Question: I'm using the term "vectorize" because that is what has been used to describe the process I'm writing about. I don't know what it's actually called, but what I'm trying to do is take the elements of an image and separate them into different images.
Here is an example picture I'm trying to "vectorize":

What I would like to do is (using OpenCV) separate the corncob from the green stock it's attached to, and separate each corncob chunk into its own images.
What I have tried is the following:
'''
def kmeansSegmentation(path_to_images, image_name, path_to_save_segments):
img = cv2.imread(path_to_images+image_name)
img_blur = cv2.GaussianBlur(img, (3,3), 0)
img_gray = cv2.cvtColor(img_blur, cv2.COLOR_BGR2GRAY)
img_reshaped = img_gray.reshape((-1, 3))
img_reshaped = np.float32(img_reshaped)
criteria = (cv2.TERM_CRITERIA_EPS + cv2.TERM_CRITERIA_MAX_ITER, 10, 1.0)
K = 5
attempts = 10
ret,label,center=cv2.kmeans(img_reshaped,K,None,criteria,attempts,cv2.KMEANS_PP_CENTERS)
center = np.uint8(center)
res = center[label.flatten()]
v = np.median(res)
sigma=0.33
lower = int(max(0, (1.0 - sigma) * v))
upper = int(min(255, (1.0 + sigma) * v))
edges = cv2.Canny(img_gray, lower, upper)
contours, hierarchy = cv2.findContours(edges.copy(), cv2.RETR_EXTERNAL, cv2.CHAIN_APPROX_NONE)
sorted_contours= sorted(contours, key=cv2.contourArea, reverse= True)
mask = np.zeros(img.shape[:2], dtype=img.dtype)
array_of_contour_areas = [cv2.contourArea(contour) for contour in contours]
contour_avg = sum(array_of_contour_areas)/len(array_of_contour_areas)
contour_var = sum(pow(x-contour_avg,2) for x in array_of_contour_areas) / len(array_of_contour_areas)
contour_std = math.sqrt(contour_var)
print("Saving segments", len(sorted_contours))
for (i,c) in tqdm(enumerate(sorted_contours)):
if (cv2.contourArea(c) > contour_avg-contour_std*2):
x,y,w,h= cv2.boundingRect(c)
cropped_contour= img[y:y+h, x:x+w]
cv2.drawContours(mask, [c], 0, (255), -1)
#tmp_image_name= image_name + "-kmeans-" + str(K) + str(random.random()) + ".jpg"
#cv2.imwrite(path_to_save_segments+tmp_image_name, cropped_contour)
result = cv2.bitwise_and(img, img, mask=mask)
"""
scale_percent = 30 # percent of original size
width = int(edges.shape[1] * scale_percent / 100)
height = int(edges.shape[0] * scale_percent / 100)
dim = (width, height)
resized = cv2.resize(result, dim, interpolation = cv2.INTER_AREA)
cv2.imshow("edges", resized)
cv2.waitKey(0)
cv2.destroyAllWindows()
"""
#tmp_image_name= image_name + "-kmeans-" + str(K) + str(random.random()) + ".png"
#cv2.imwrite(path_to_save_segments+tmp_image_name, result)
return result
'''
Excuse the commented out code; that's me just observing the changes I make to the image as I modify the algorithm.
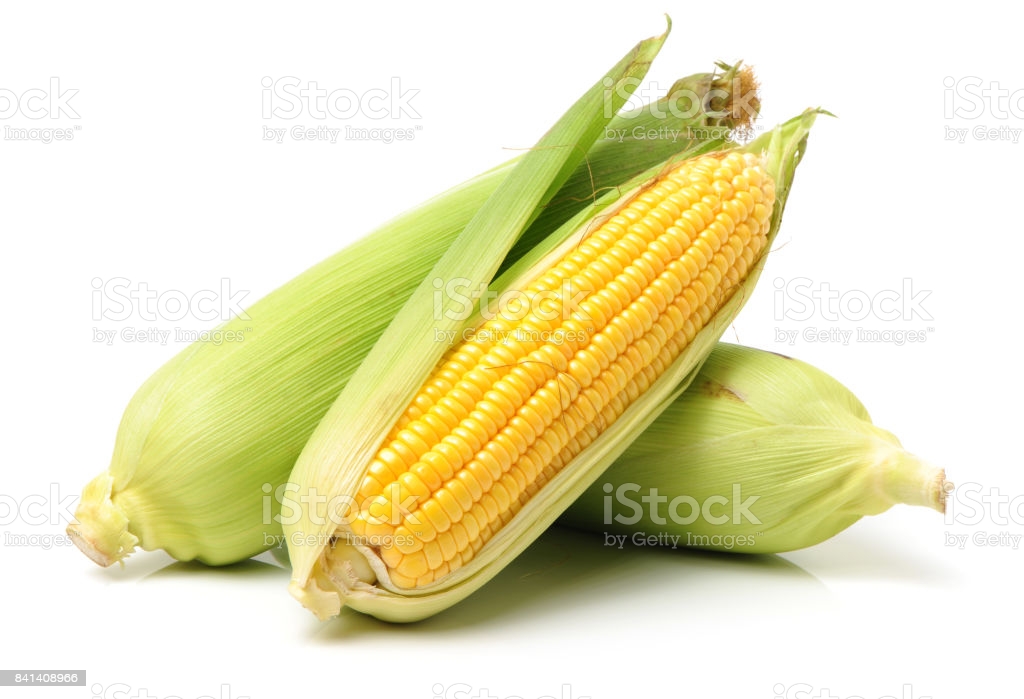
Answer: I believe what you are trying to do is something called "Instance Segmentation". This process is best done with deep learning techniques which might not suit you unless you can find a pre-trained model. Here is an article on how you can do that: <URL>
A more simple (but way less accurate) solution might be to just find use RGB threshold values to create an "outline" of the picture and then use a flood fill algorithm to discern specific pixels in the resulting image. To make a rough outline of the image, you'll have to experiment with different threshold values. First, convert the whole image to grayscale w. OpenCV ('cv2.imread('image-name', 0)'). To test different threshold values, simply check if each pixel value is above or below a certain value (that you pick):
'''
import numpy as np
import cv2
import matplotlib.pyplot as plt
def apply_threshold(img_array, threshold):
threshold_applied = []
for row in img_array:
threshold_applied.append([])
for pixel in row:
if pixel>threshold:
threshold_applied[len(threshold_applied)-1].append([255, 255, 255])
else:
threshold_applied[len(threshold_applied)-1].append([0, 0, 0])
new_img = np.array(threshold_applied, np.uint8)
cv2.imwrite(str(threshold)+".jpg", new_img)
img = cv2.imread("Ek1Dx.jpg", 0)
apply_threshold(img, 210)
'''
If you run the code, you can see that the output is extremely inaccurate and that the cob and the kernels of corn are barely visible. Instance segmentation and dividing images has actually been a very big computer science problem for the past decade or so. There may be other filters you can use to get more accurate results, but I think identifying a threshold is a baseline image segmentation technique. If you want, you can try tweaking around with the threshold value in the program to see if it'll get you a more divided image.